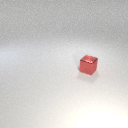
small red metal cube